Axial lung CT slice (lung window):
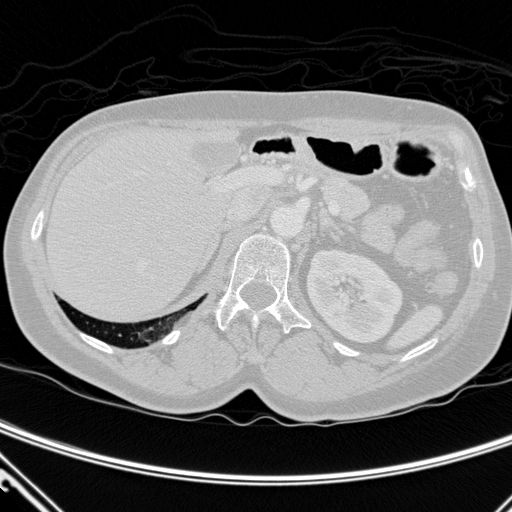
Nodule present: no